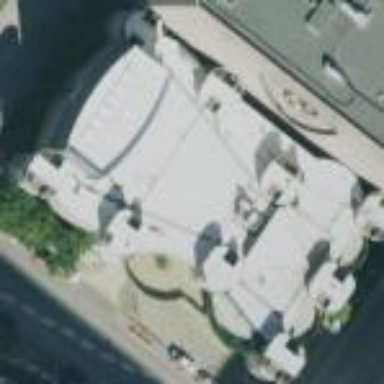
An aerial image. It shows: Theatre building.